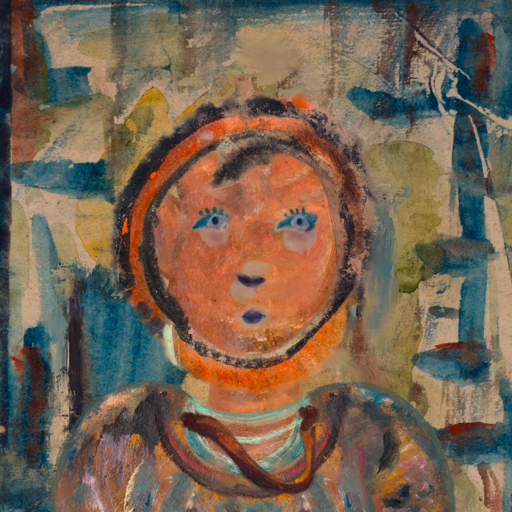
Background: Orphan, Head And Neck Front: Boggyland, Face Front: Hill_Girl, Bust: Boggyland, Hair Front: Childish, Head Accessory: Blank, Second Necklace: Comrade, Necklace: Blank, Baby: Blank